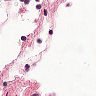
Metastatic tissue present: no